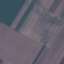
Land use / land cover class: AnnualCrop